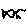
Label: fish